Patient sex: M
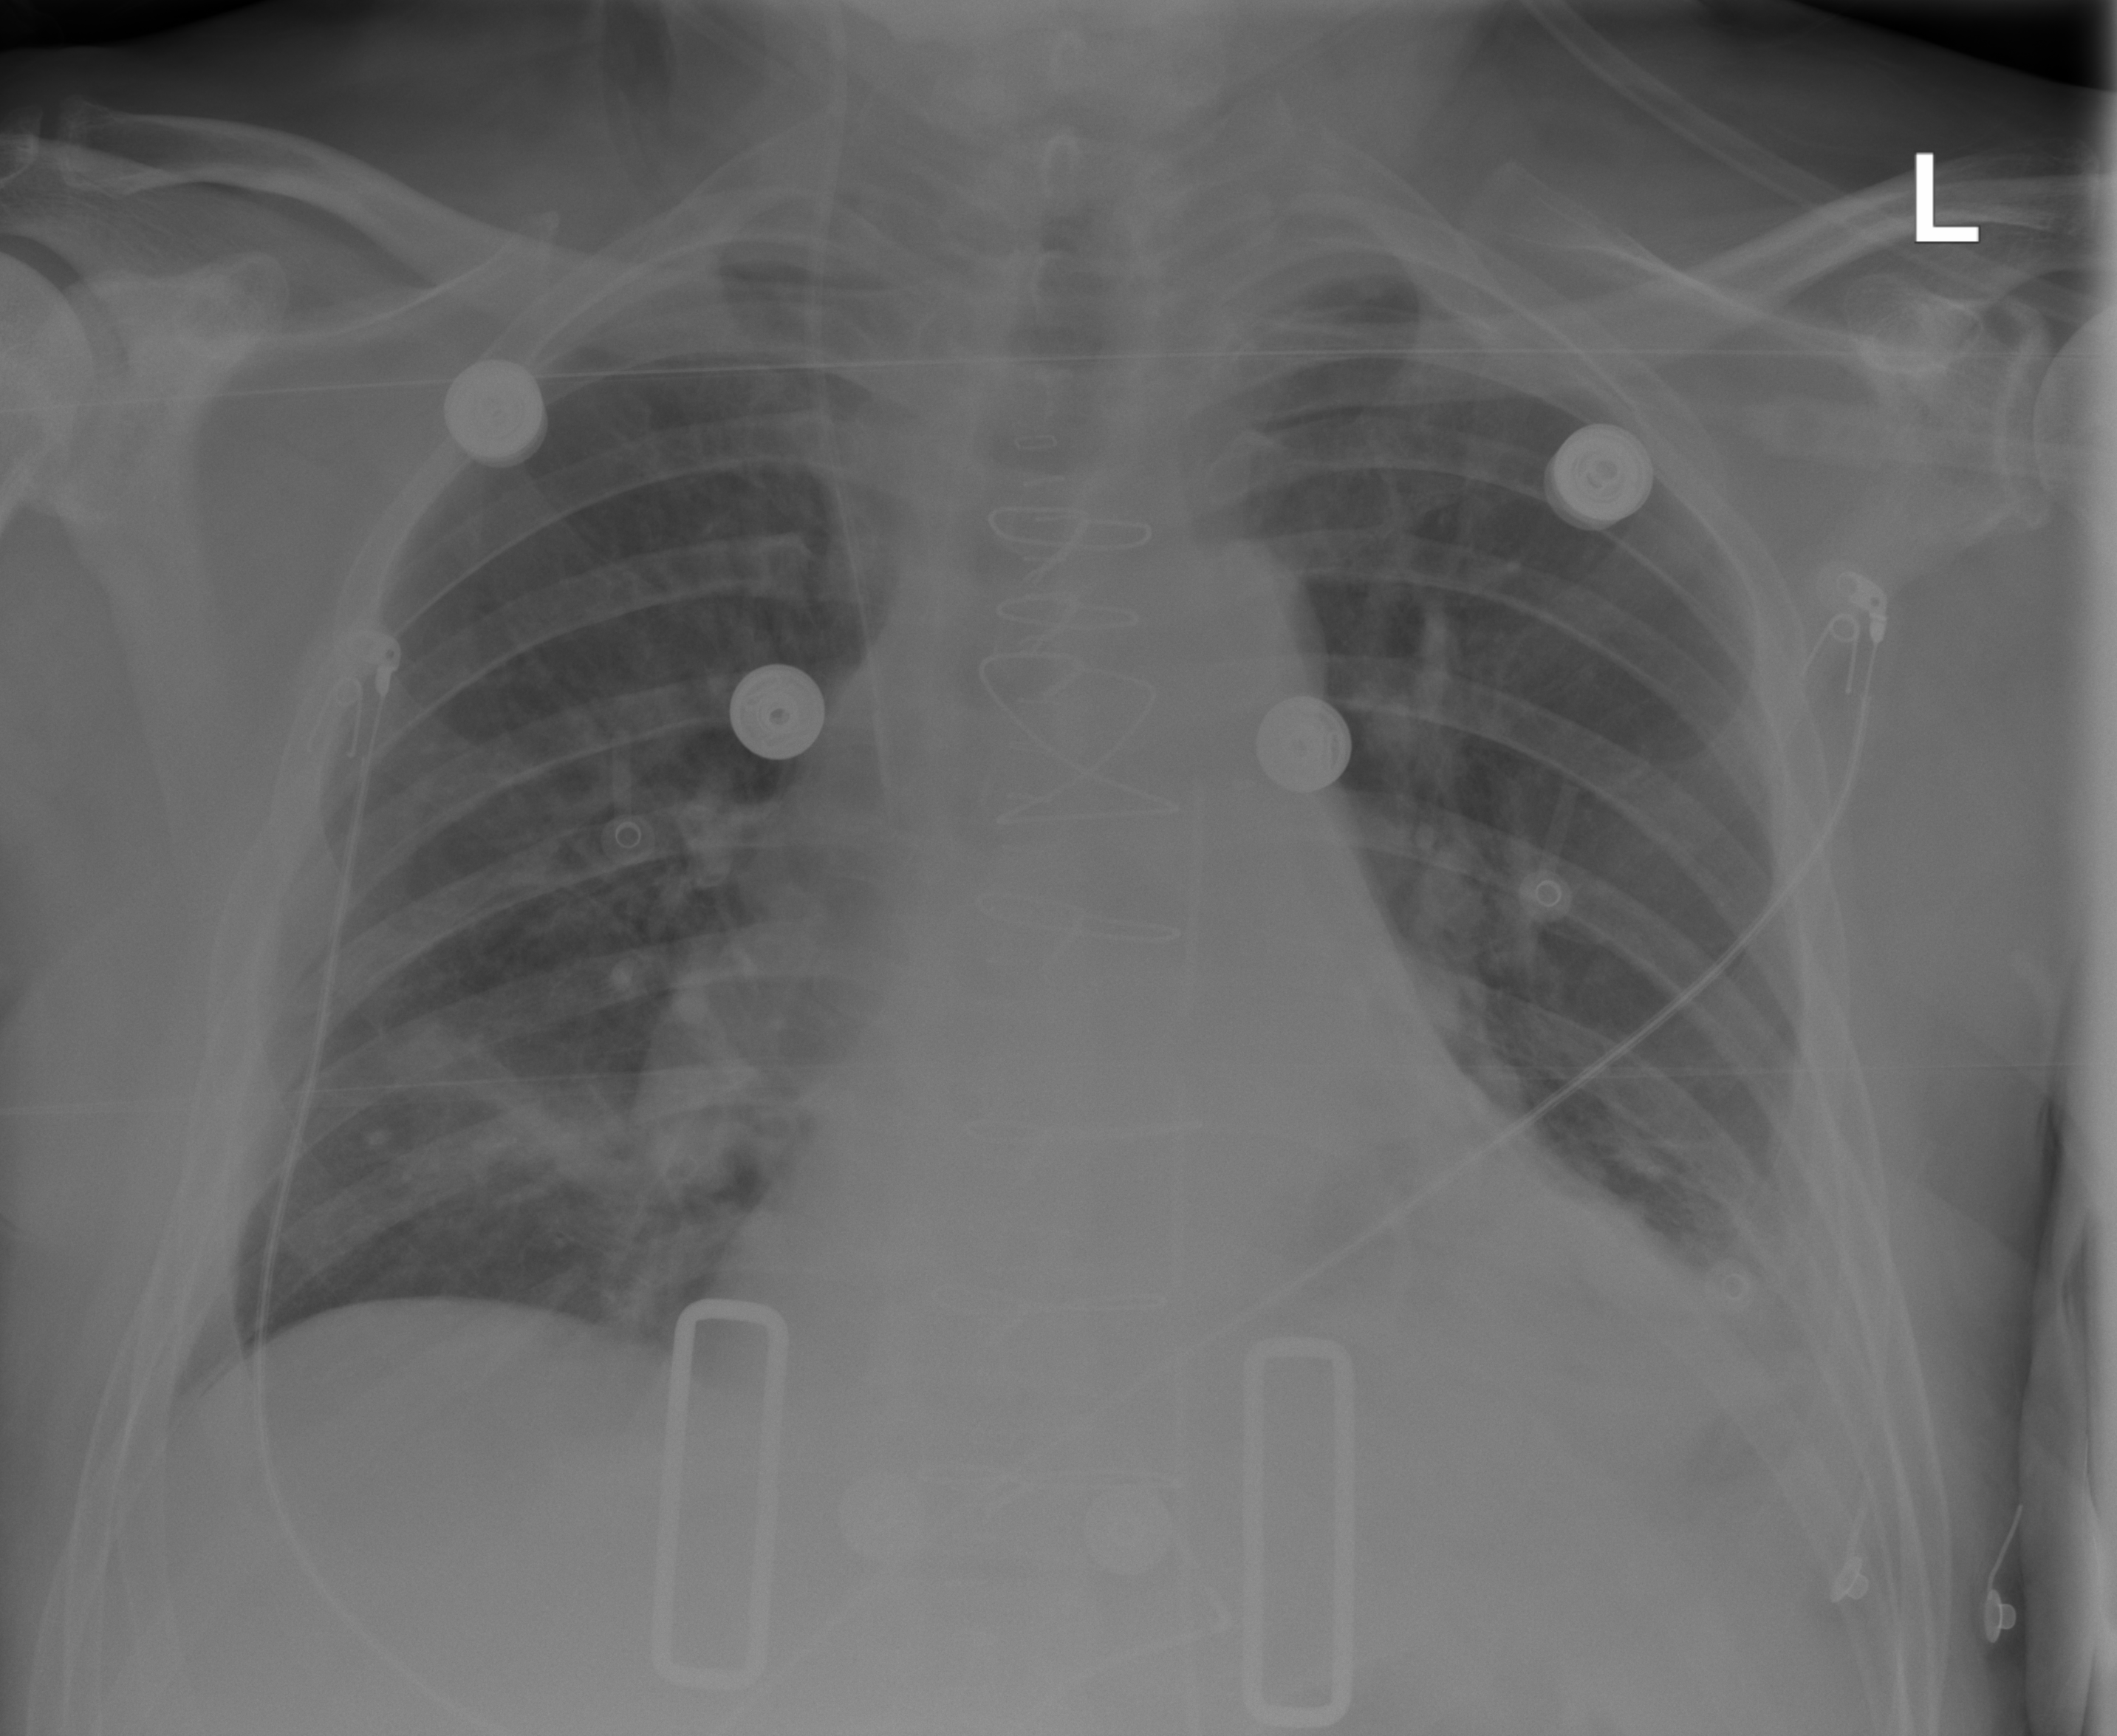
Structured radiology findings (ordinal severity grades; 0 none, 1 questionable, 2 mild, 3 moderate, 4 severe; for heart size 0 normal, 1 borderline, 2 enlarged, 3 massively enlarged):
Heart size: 2
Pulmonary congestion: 0
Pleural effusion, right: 1
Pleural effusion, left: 2
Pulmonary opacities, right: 0
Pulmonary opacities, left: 0
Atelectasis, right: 2
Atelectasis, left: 2